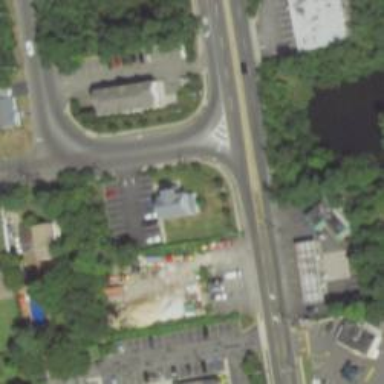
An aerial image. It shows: Secondary road intersecting in cloverleaf junction.